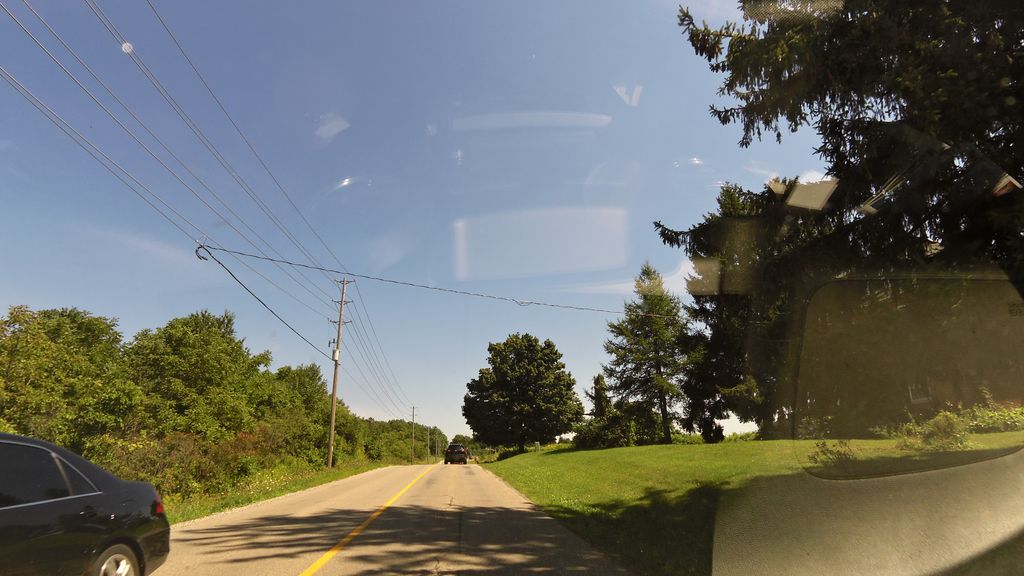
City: hamilton